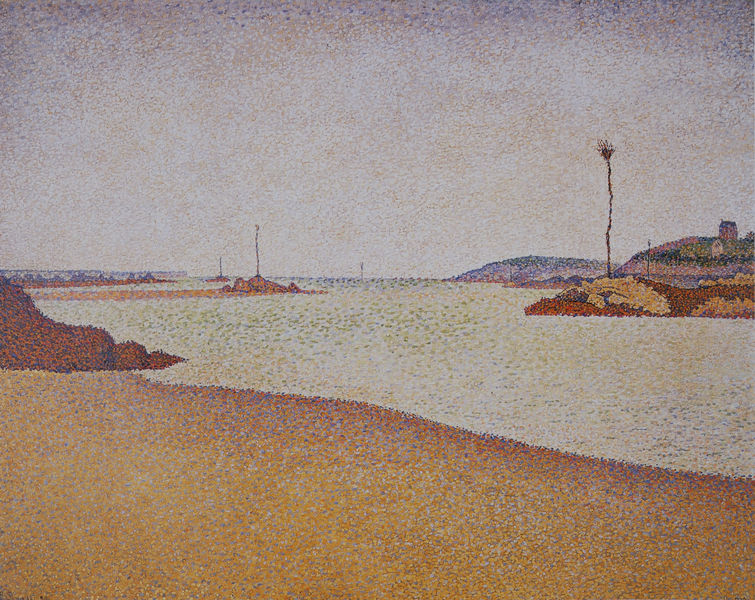
Titel: Saint-Briac. Les balises. Opus 210, Saint-Briac. Die Leitstangen. Opus 210
Künstler: Paul Signac
Standort: New York (New York)
Institution: Collection Mr. and Mrs. Donald B. Marron
Schlagwörter: baum, berg, blau, dunkel, felsen, gemälde, himmel, meer, wasser, weiß, wolken, bäume, fluss, gelb, impressionismus, landschaft, ocker, sand, see, stadt, ufer, braun, bunt, frankreich, grau, hell, orange, zeichnung, ausblick, gebäude, haus, rot, flächig, steine, öl, bach, ebene, ferne, horizont, häuser, hügel, natur, weite, gewässer, insel, pflanze, rosa, stock, turm, hellblau, küste, schiff, strand, wellen, mast, pointilismus, berge, fläche, flächen, leer, wüste, öde, dunst, lila, violett, landschaftsmalerei, hafen, masten, promenade, mündung, strom, palme, tiefe, eld, bucht, punkte, stangen, dürr, hager, burg, türme, kiesel, riff, sandstrand, leuchtturm, linear, punkt, tupfen, stand, snad, landzunge, maison, seurat, signac, filigran, ciel, paysage, horizon, getupft, inseln, bleu, riviere, pointillismus, paul signac, pointillisme, port, pointelismus, pissaro, anhöhen, anstiege, beihe, exakt, farbliche übergänge, flirrende oberflächenstruktur, horiont, leuchtfeuer, pleinairmalerei, reduziertheit, sandbänke, mee, markierung, signat, weitblick, rochers, rocher, terre, landzungen, meerenge, mer, plage, point, bard, sable, felb, faben, piontilismus, bretagne, océan, lagune, haager, estuaire, pointillisumus, pünkte, cile, poitillisme, nbaum, rmeer, phare, dune, leu, pecine, $$$$$$$$, ¨¨¨¨¨¨, ààà